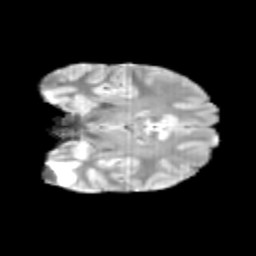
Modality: T2w
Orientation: coronal
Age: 12
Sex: male
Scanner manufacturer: siemens
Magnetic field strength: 3 T
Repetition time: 3.8 s
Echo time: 0.07 s